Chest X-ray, PA view. Patient: 62 years old, sex M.
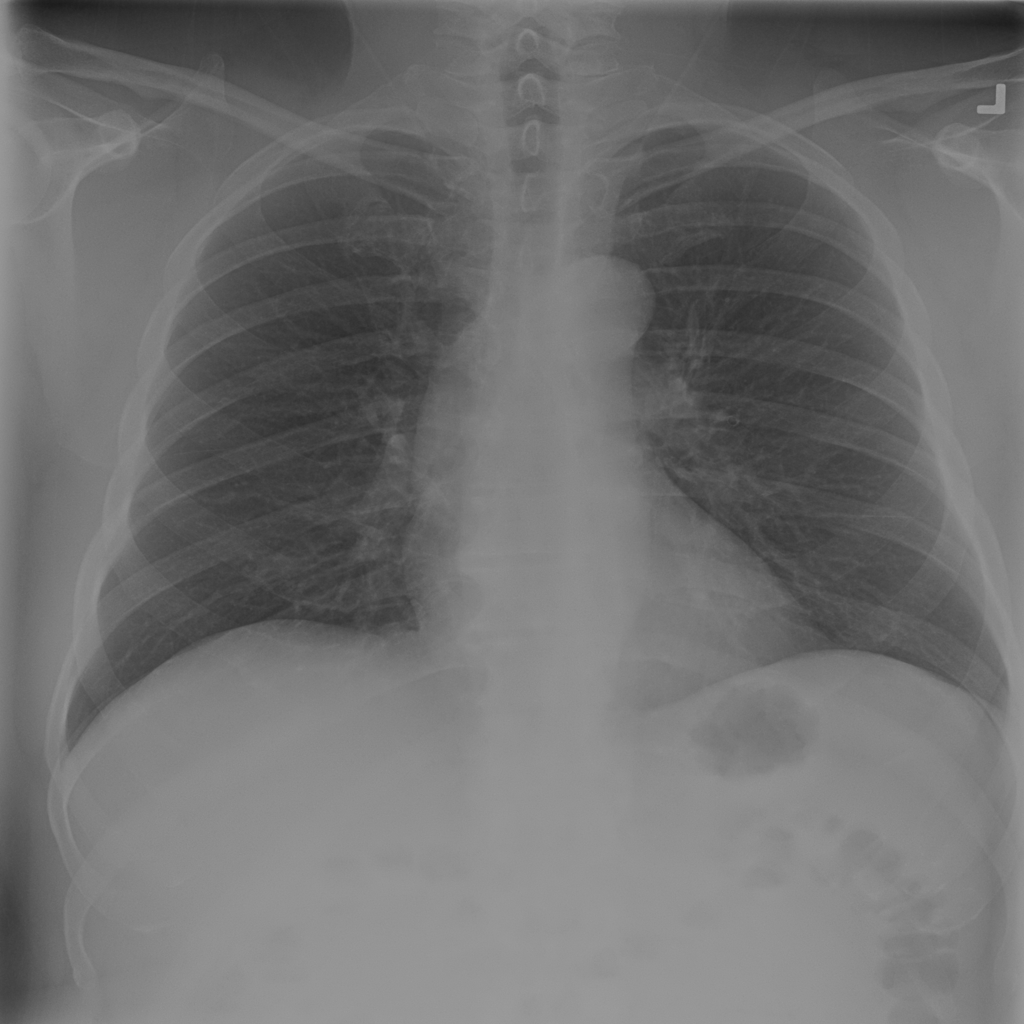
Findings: No Finding